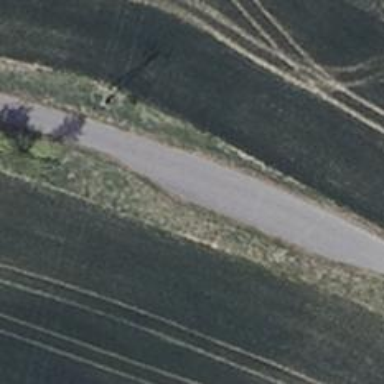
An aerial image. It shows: Unclassified road with asphalt surface and grade1 track type.